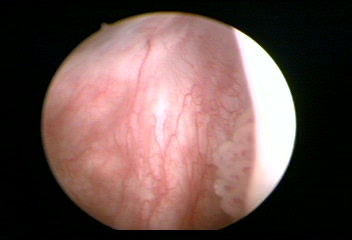
Modality: WLC
Class: Malignant
Subclass: LowGradePapillary
Lesion: L1
Stage: Ta
Morphology: Papillary
Bladder cancer association: Yes
Annotated structures: Tumor